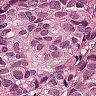
Metastatic tissue present: yes